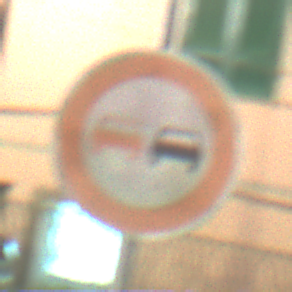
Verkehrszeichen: Ueberholverbot
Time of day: Night
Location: Outdoor (Urban)
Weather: PartlyCloudy
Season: NotSpecified
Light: Artificial